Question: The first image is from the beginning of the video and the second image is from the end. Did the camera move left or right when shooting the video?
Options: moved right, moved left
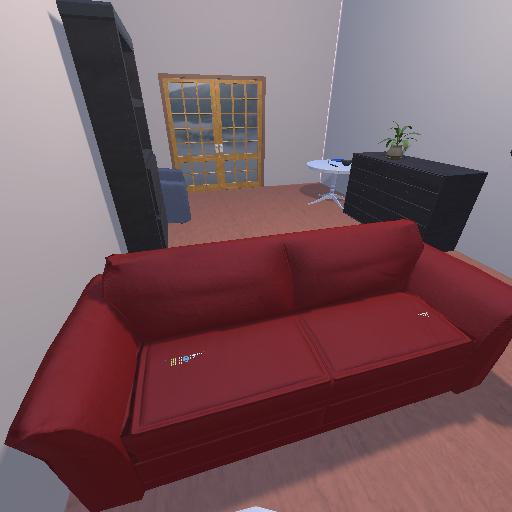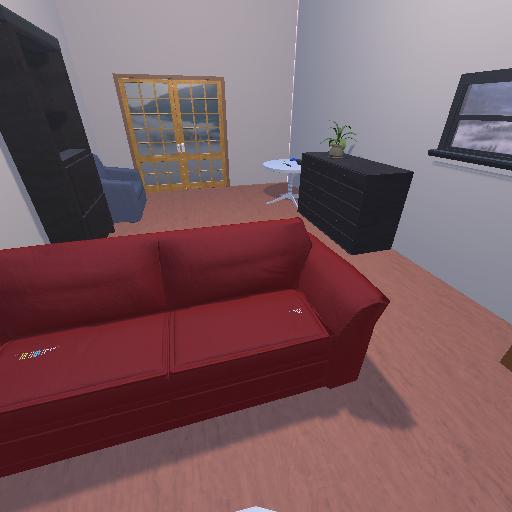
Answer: moved right